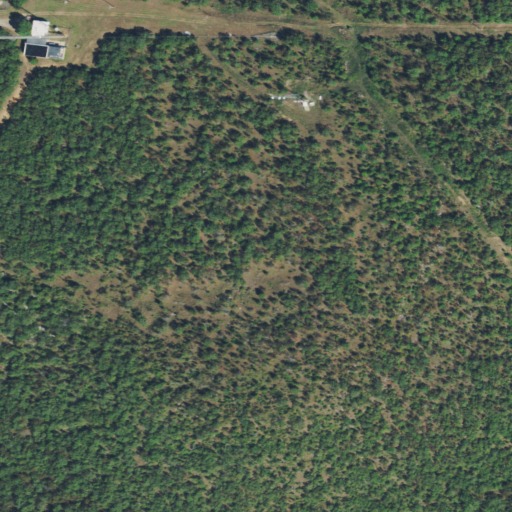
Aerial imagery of mountain in Oklahoma named Blu Mountain containing deciduous forest, grassland, and low intensity development